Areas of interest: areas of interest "Public Fitness Center Running Track"
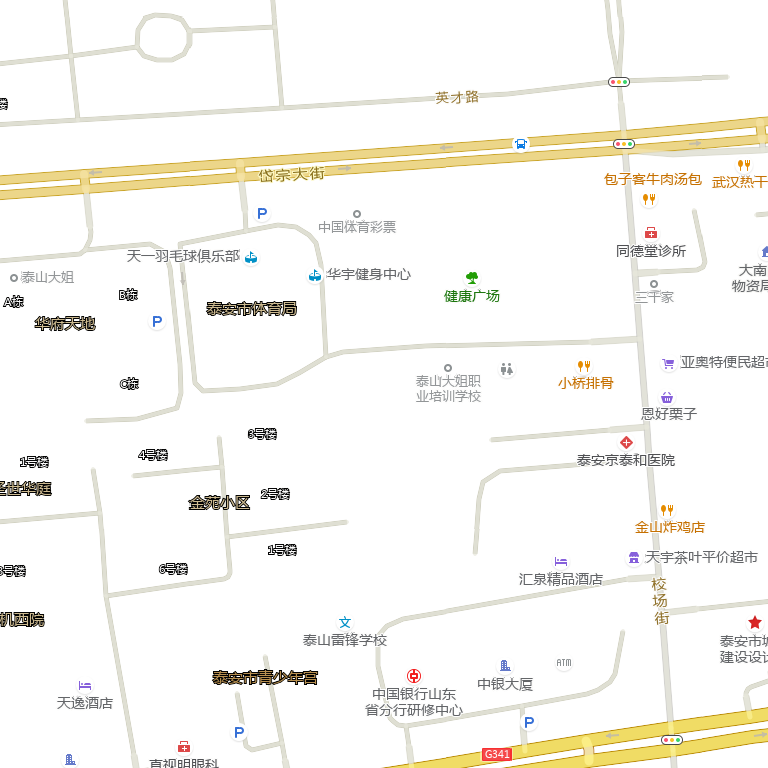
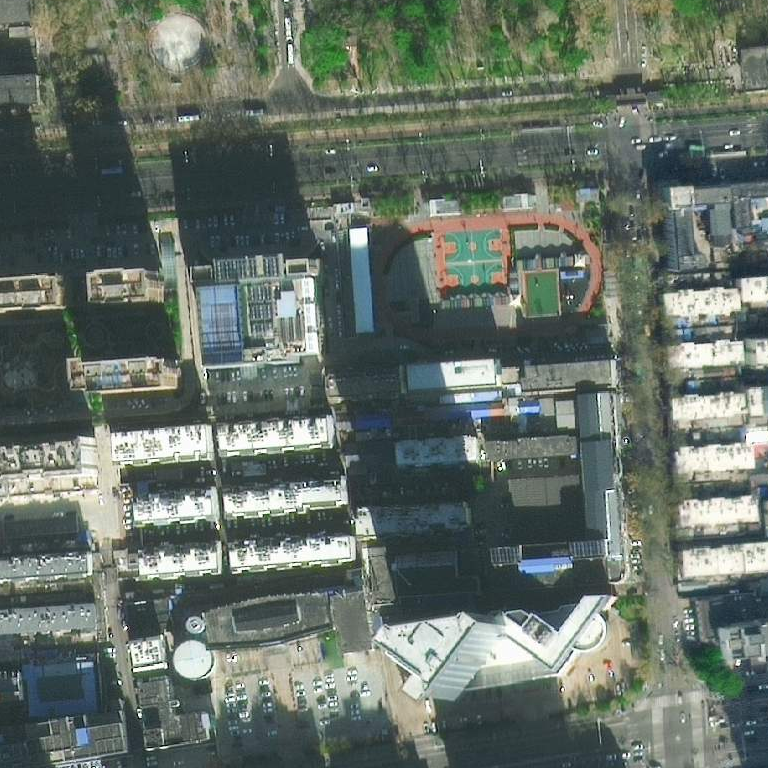